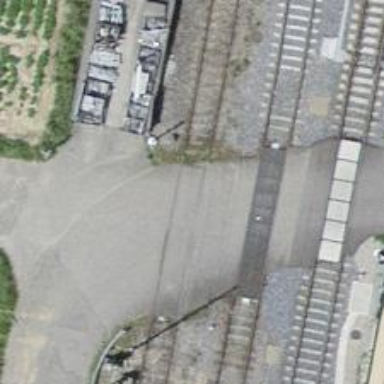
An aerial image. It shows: Level crossing along the railway.